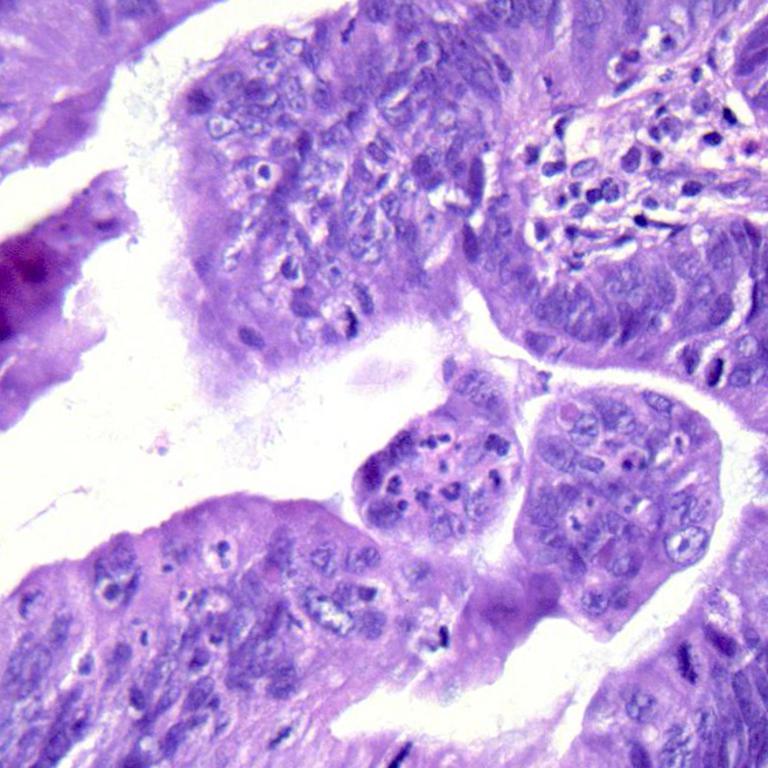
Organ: colon
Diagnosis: adenocarcinomas